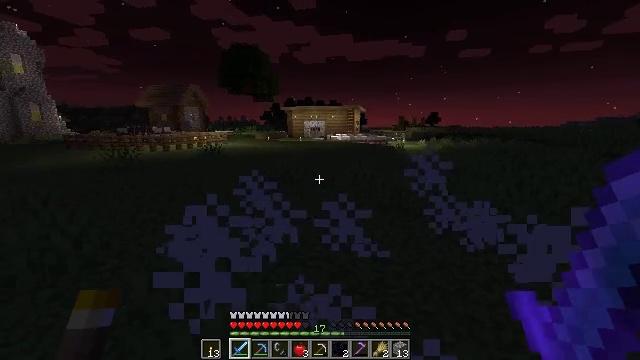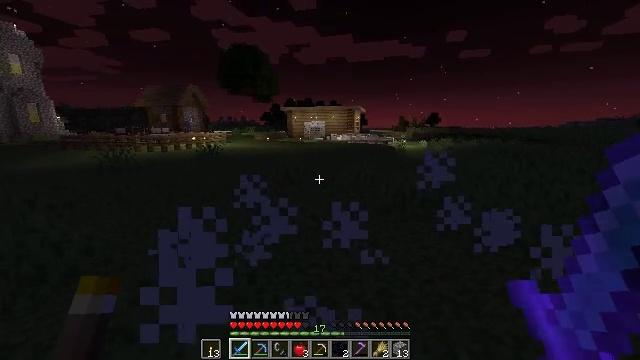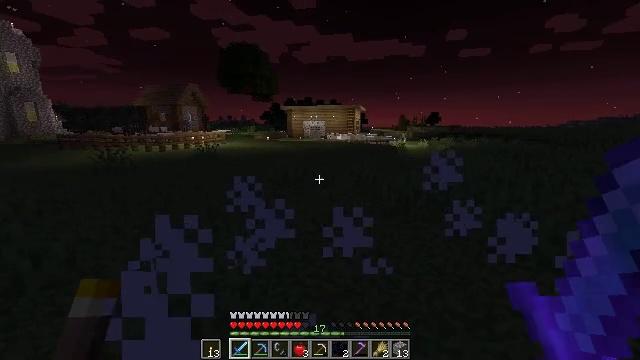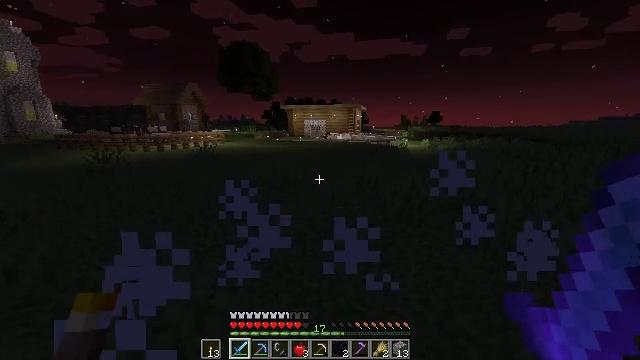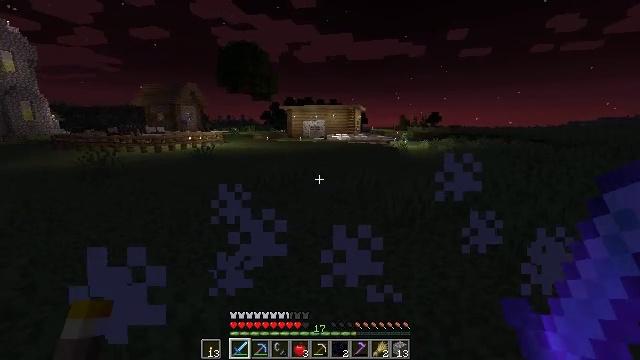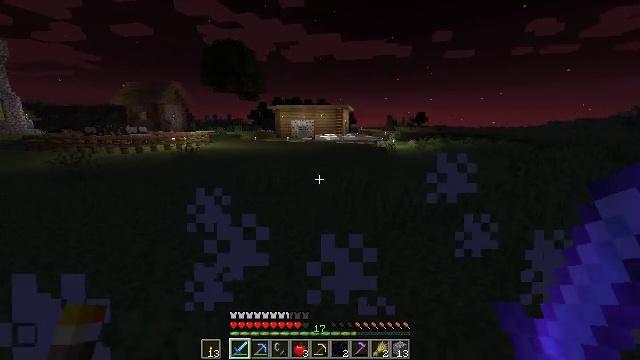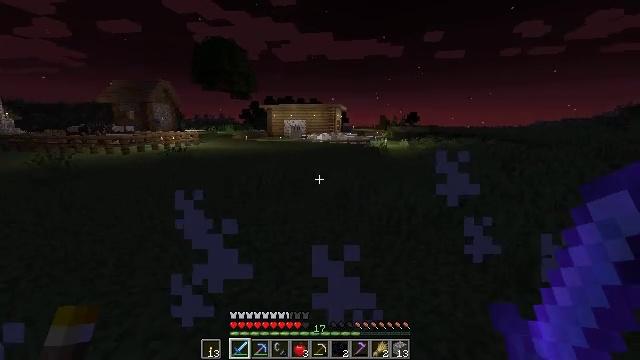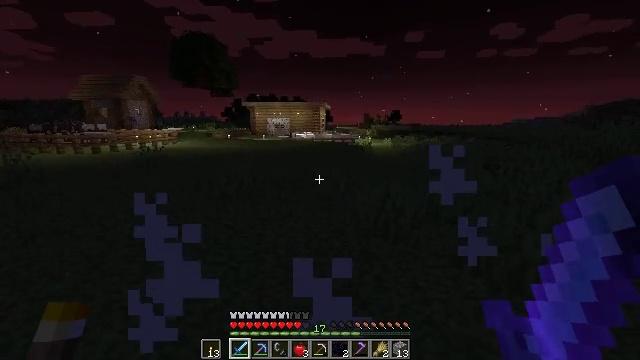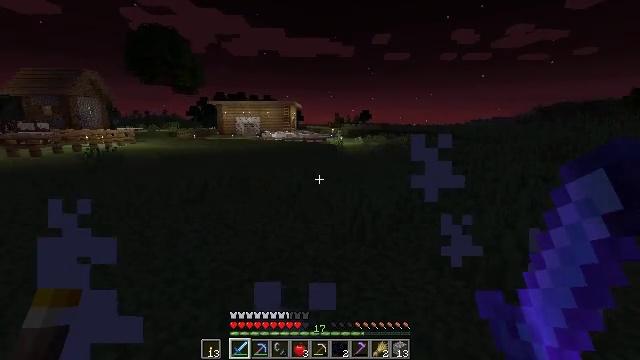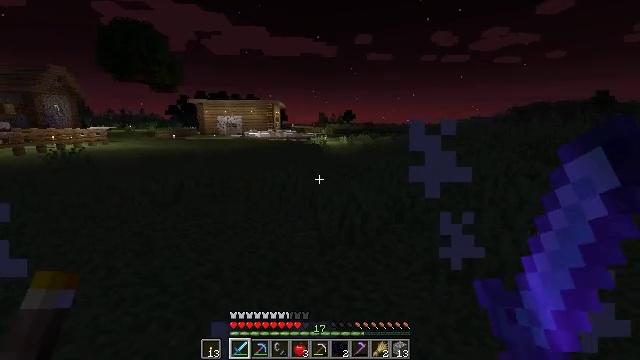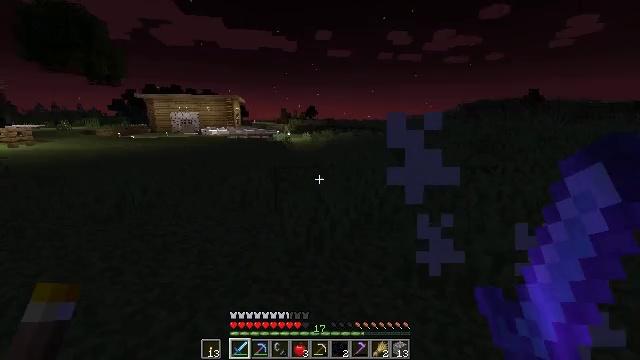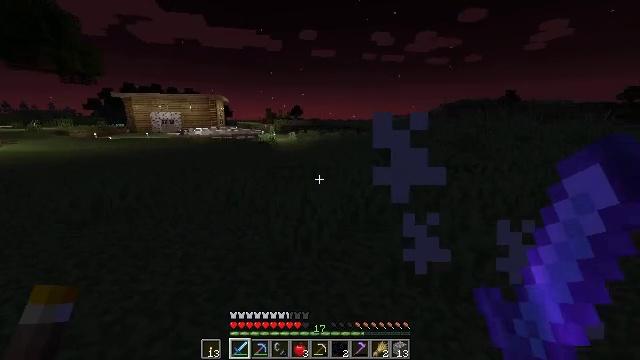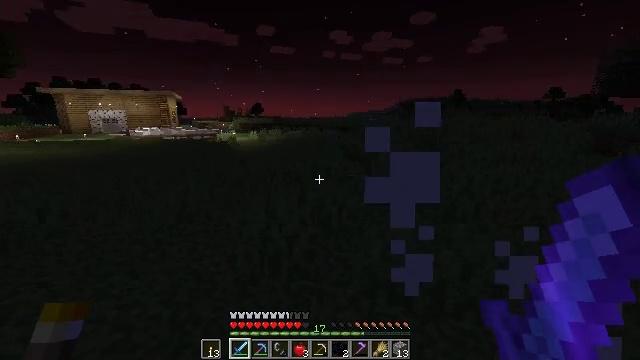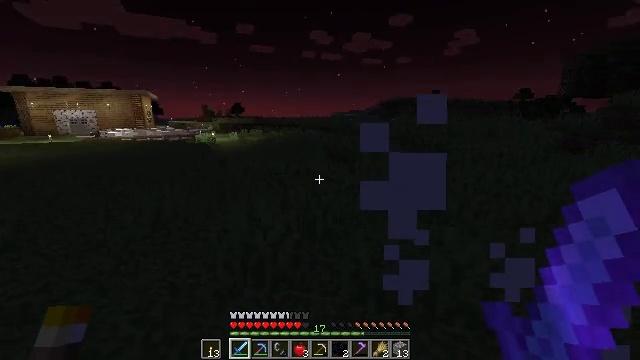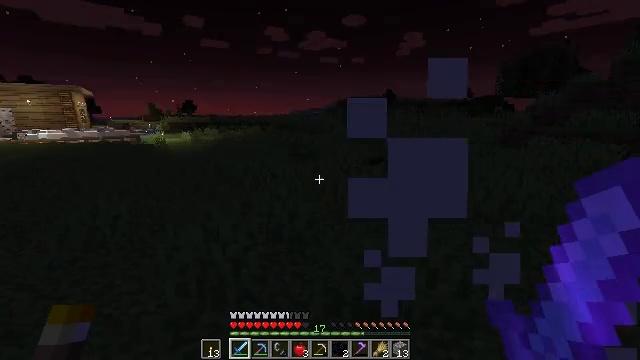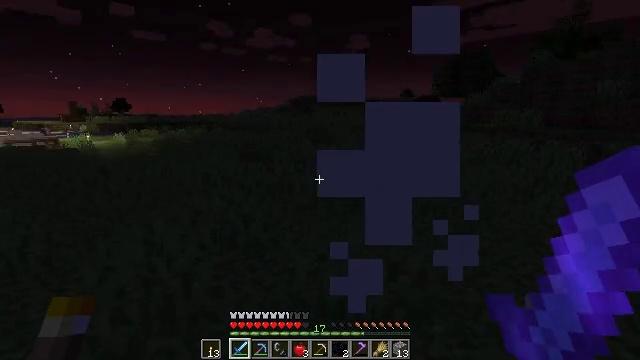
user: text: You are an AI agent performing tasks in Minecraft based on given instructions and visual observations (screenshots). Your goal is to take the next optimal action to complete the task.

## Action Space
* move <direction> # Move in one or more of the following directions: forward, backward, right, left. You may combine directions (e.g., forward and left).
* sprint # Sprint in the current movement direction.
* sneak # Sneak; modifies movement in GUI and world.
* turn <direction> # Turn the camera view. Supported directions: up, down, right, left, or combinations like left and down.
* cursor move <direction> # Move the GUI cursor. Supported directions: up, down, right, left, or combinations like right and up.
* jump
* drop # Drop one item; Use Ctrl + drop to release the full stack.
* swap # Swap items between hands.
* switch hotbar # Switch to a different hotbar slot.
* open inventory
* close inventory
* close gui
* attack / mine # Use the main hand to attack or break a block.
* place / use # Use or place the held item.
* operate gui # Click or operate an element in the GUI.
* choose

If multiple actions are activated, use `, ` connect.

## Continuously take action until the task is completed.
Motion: motion action
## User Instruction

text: Gather tall grass by hitting it.
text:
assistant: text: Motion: move forward
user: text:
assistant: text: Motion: move forward
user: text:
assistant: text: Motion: move forward
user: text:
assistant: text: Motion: move forward
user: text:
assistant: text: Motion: move forward, turn right
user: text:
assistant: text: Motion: move forward, turn right
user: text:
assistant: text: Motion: move forward, turn right
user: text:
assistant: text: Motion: move forward, turn right
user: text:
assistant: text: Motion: move forward, turn right
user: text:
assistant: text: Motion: move forward, turn right
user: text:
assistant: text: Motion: move forward, turn right
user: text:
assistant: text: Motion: move forward, turn right
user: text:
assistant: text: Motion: move forward, turn right
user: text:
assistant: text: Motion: turn right
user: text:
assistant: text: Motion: turn right
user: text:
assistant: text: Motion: turn right
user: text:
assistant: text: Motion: turn right
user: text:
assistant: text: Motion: turn right
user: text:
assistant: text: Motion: turn right
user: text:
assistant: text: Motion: turn right
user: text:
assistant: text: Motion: turn right
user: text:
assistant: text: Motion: turn right
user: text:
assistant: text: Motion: turn right
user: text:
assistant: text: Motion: turn right
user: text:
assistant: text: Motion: turn right and up
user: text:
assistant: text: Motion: turn right
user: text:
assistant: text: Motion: no_op
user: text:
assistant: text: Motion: turn right
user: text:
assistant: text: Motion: no_op
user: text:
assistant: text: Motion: no_op